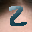
Label: 2